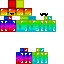
A female skeleton skin with pale skin, wearing blonde bald dressed in a red tshirt and red pants, featuring a closed mouth.